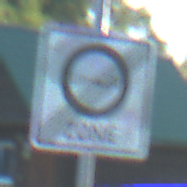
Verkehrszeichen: EndeUmweltzone
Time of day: MorningAfternoon
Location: Outdoor (Nature)
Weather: Clear
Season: NotSpecified
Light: Natural